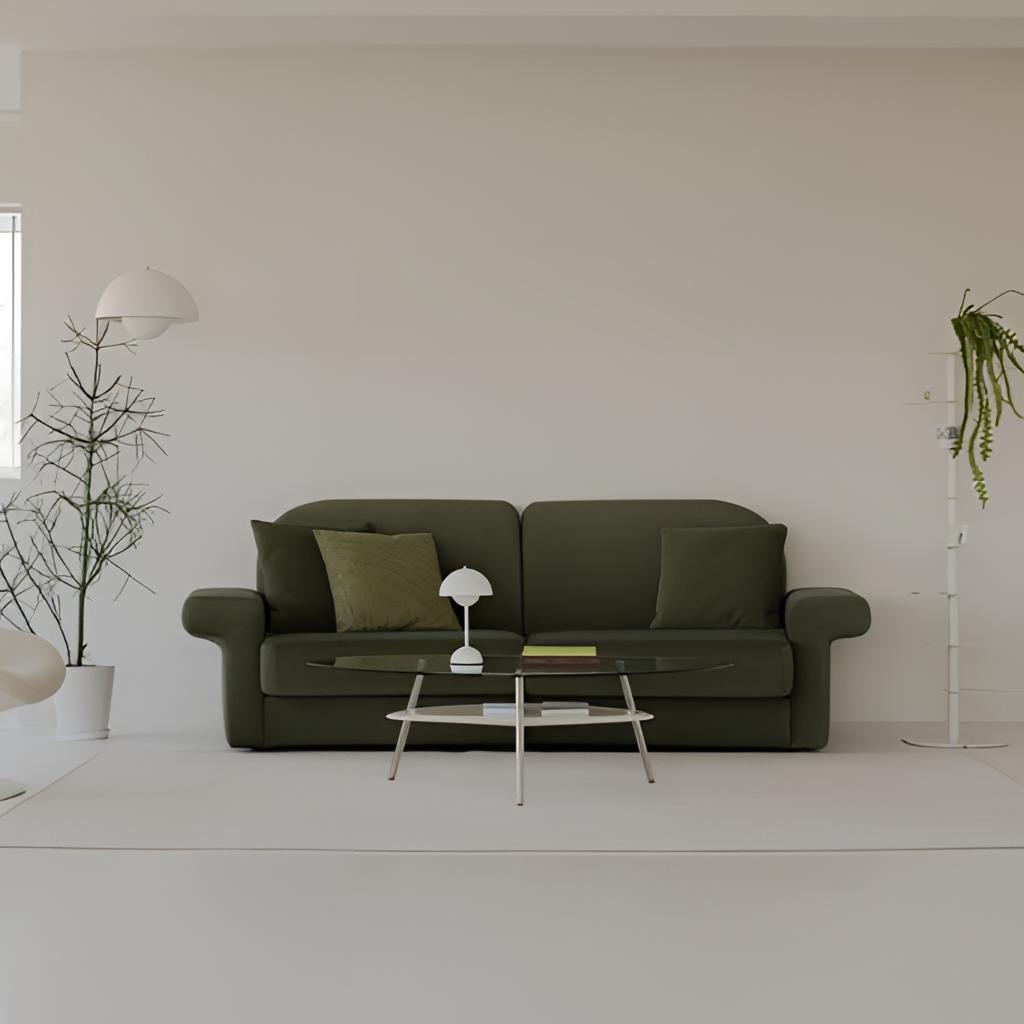
fabric sofa, living room, minimalist, tile flooring, with large square pattern, cream paint wallpaper, with solid pattern